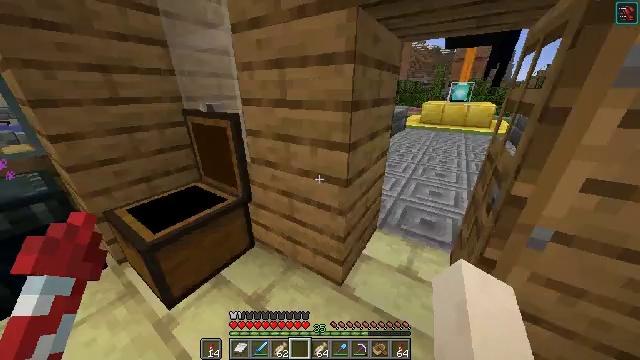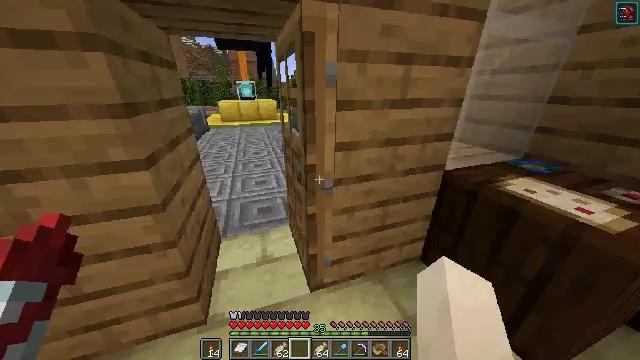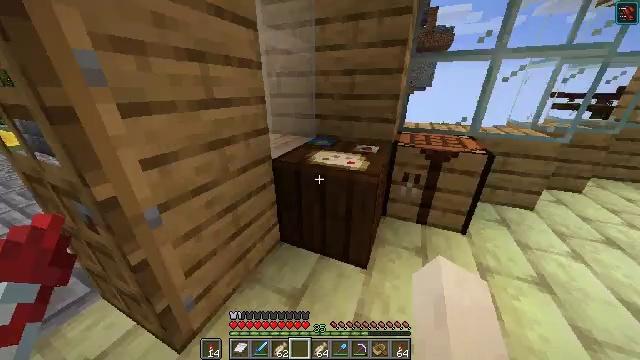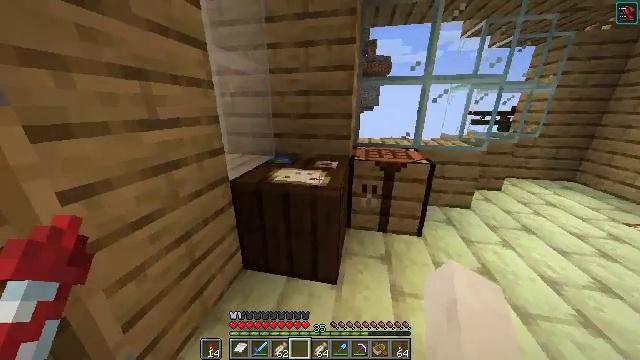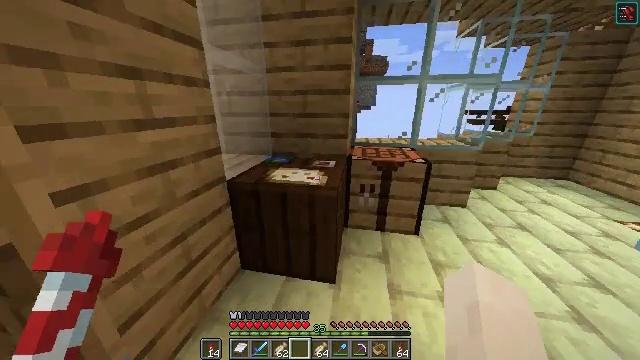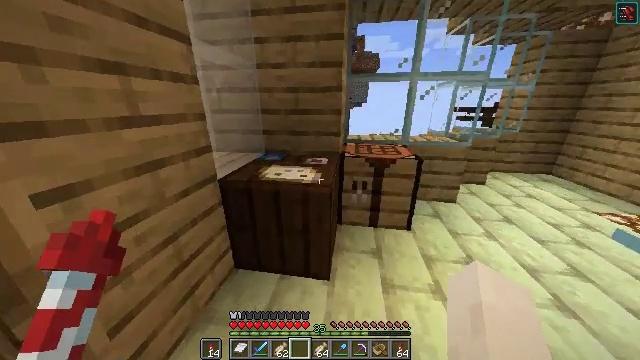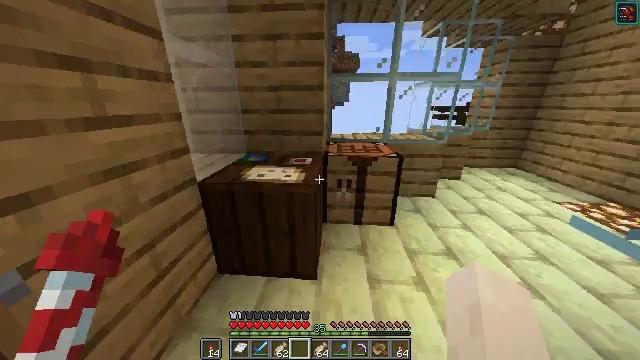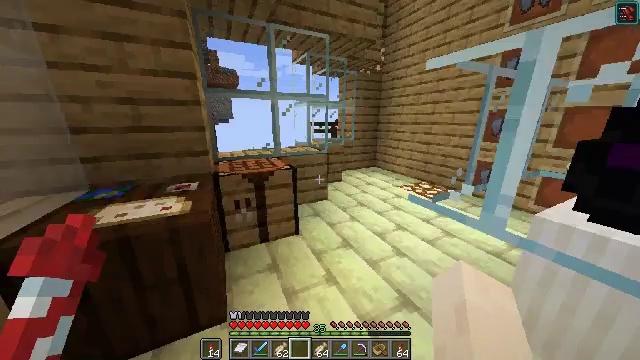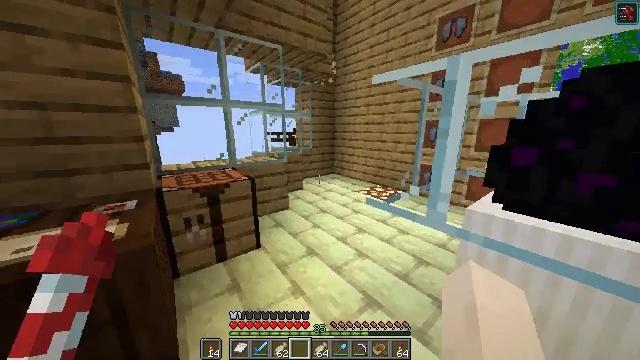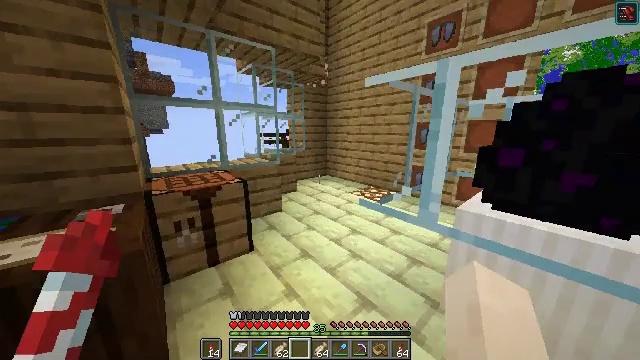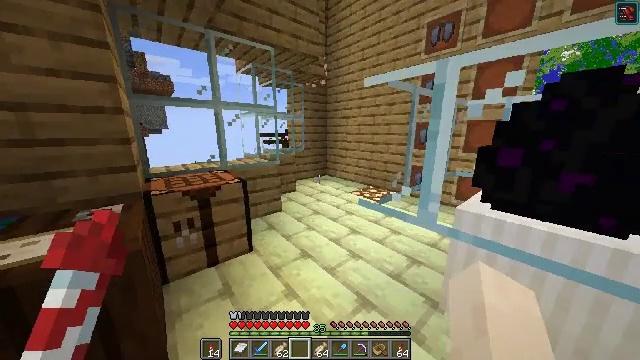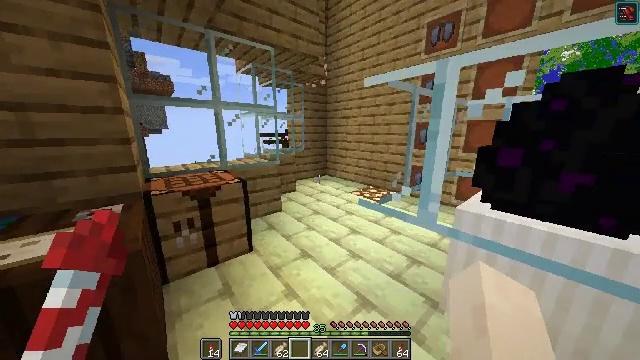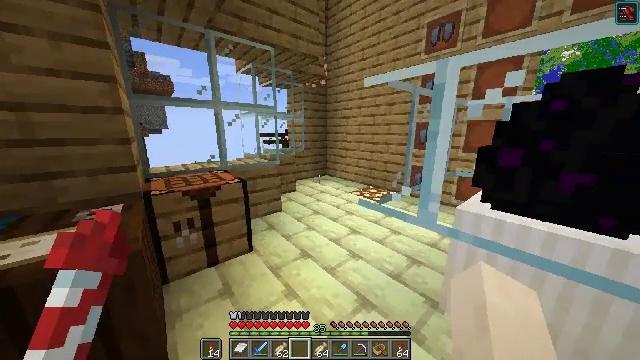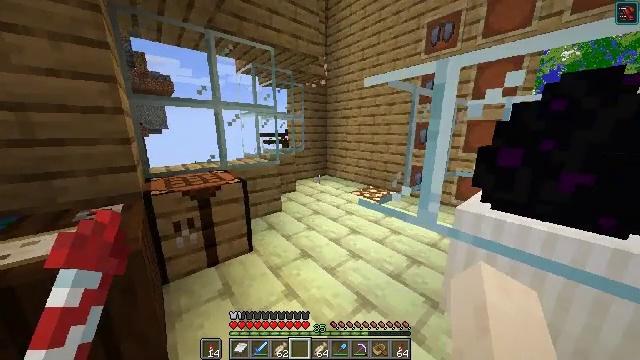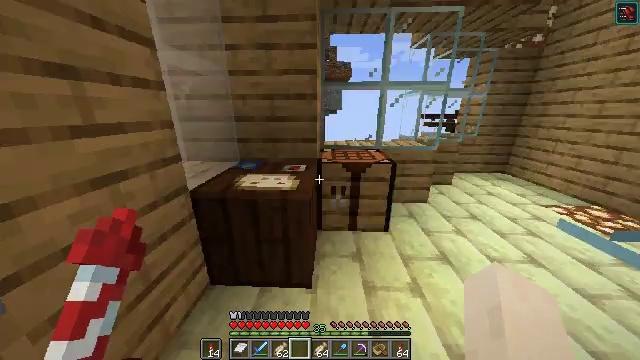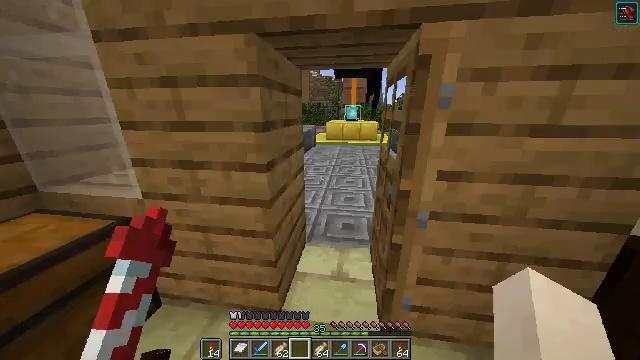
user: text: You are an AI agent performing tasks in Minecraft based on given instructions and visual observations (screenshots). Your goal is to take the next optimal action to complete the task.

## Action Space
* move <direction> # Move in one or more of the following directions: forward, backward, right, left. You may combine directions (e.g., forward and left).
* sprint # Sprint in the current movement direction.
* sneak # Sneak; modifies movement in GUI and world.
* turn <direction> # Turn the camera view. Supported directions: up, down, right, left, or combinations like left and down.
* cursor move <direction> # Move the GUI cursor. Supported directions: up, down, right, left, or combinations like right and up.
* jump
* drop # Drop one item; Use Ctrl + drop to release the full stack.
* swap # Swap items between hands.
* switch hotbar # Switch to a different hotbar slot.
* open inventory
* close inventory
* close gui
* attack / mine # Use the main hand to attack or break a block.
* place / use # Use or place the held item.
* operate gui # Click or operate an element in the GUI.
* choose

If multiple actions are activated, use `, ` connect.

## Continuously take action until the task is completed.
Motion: motion action
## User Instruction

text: Craft a map by arranging paper and a compass on a crafting table.
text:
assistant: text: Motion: turn right
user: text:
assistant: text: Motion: turn right
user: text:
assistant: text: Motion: turn right and up
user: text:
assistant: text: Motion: no_op
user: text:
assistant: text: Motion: turn right
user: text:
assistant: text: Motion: turn right
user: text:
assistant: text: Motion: turn right and up
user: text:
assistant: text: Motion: turn right and up
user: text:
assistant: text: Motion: turn right
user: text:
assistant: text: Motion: no_op
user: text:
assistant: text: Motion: no_op
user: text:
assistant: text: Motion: no_op
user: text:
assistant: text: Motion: no_op
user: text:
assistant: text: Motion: turn left and down
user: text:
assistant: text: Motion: turn left
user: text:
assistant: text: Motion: turn left
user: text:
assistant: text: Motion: turn left and down
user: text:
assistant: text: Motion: turn left and down
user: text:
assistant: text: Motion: turn left
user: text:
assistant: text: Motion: no_op
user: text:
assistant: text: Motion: no_op
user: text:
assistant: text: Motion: no_op
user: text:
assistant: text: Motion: no_op
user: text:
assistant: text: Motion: no_op
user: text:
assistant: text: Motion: use / place
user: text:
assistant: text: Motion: use / place
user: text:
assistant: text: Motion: no_op
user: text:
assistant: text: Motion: no_op
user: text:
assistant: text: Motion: no_op
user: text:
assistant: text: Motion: no_op